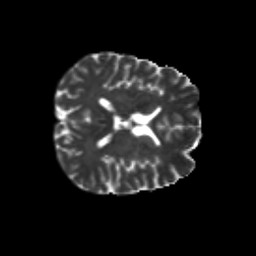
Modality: T2w
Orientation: axial
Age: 50
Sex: male
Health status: healthy
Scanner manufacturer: siemens
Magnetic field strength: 3 T
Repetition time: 10.8 s
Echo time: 0.082 s